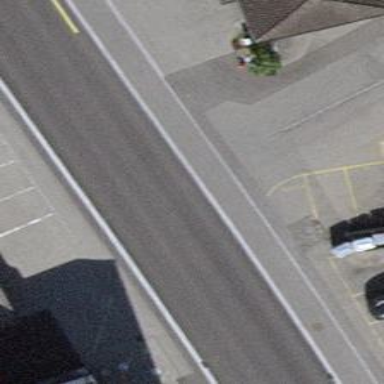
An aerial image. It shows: Tertiary road with asphalt surface. The road has separate sidewalks on both sides.